Question: We had an outage for our app shown on the dashboard below. There was no appengine outage notification and nothing on twitter so it looks like it was local to us. There was nothing noticeable in our logs (no increased failed requests, just silence). It lasted about 40 minutes and was noticed by our customers (we get about 1.5 requests per second). We are a paying customer but not premium (additional $500 per month) so can't email google about the issue. What's the best way to get more information / resolution of the problem?

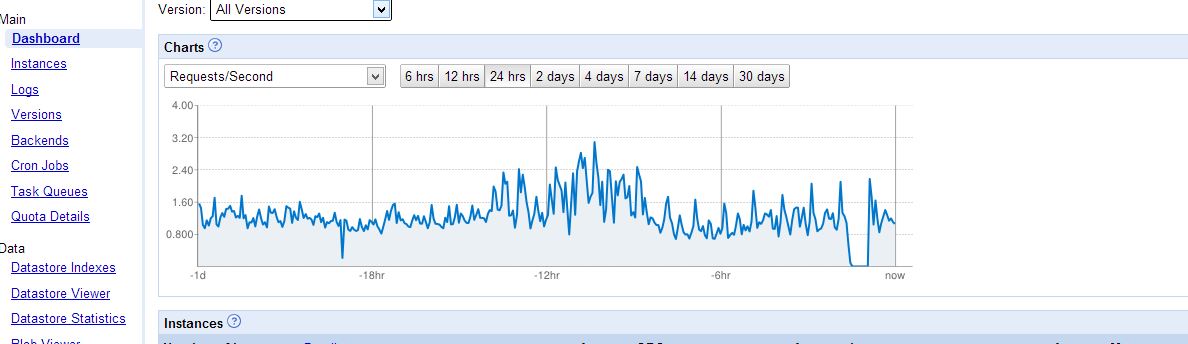
Answer: Subscribe to the app engine mailing lists. There's usually a flurry of activity on the general one when !@#$ hits the fan.
<URL>
There's usually a message posted to on the downtime-notify list too, but it usually shows up after a bunch of people complain. On the other hand, there's much less fluff to sort through.
<URL>
In terms of resolution, you file a production issue (search for "production issue template" in that first mailing list), and wait.